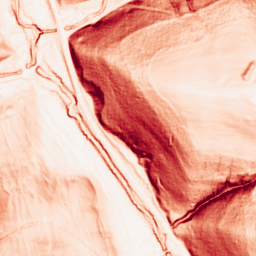
Category: morphological
Decomposition family: morphological_square
Decomposition parameters: operation: gradient
size: 3
Upsampling method: linear_exact
Upsampling parameters: scale: 2
Upsampling scale: 2